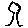
Label: tree